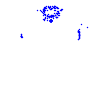
Particle: proton